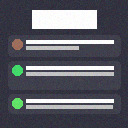
Screen state: on